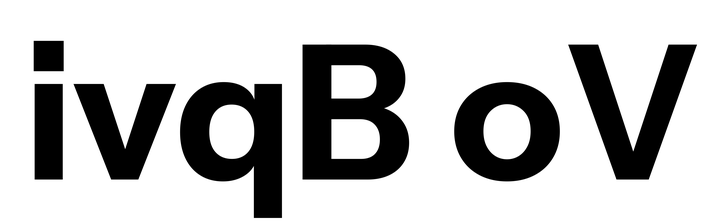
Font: InstrumentSans_Bold